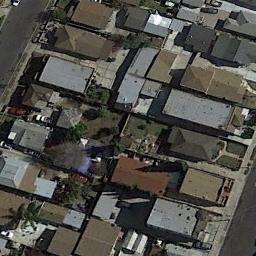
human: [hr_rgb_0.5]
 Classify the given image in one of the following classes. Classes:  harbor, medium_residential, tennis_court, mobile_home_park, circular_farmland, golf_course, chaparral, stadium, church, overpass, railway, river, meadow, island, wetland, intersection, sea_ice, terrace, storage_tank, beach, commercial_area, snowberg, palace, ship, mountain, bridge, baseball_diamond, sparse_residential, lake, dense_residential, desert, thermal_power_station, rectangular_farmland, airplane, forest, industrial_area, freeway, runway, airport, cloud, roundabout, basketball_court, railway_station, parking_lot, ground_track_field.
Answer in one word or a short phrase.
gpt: dense_residential